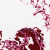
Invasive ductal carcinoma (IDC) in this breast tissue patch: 0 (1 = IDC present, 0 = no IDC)